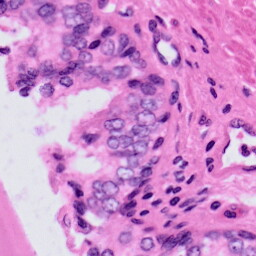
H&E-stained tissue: Prostate